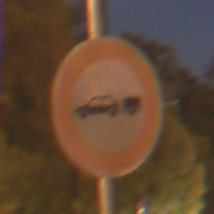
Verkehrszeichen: VerbotPersonenkraftwagenMitAnhaenger
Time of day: Night
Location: Outdoor (Suburban)
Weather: PartlyCloudy
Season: NotSpecified
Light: Artificial